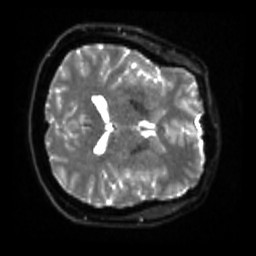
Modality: sbref
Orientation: axial
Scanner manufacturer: siemens
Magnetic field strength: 3 T
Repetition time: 4 s
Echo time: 0.0594 s